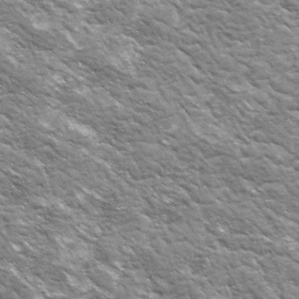
Label: frost